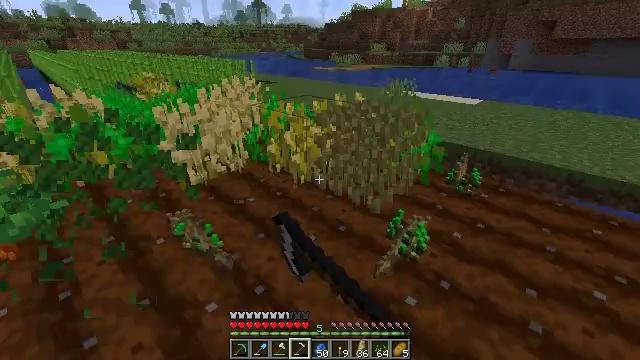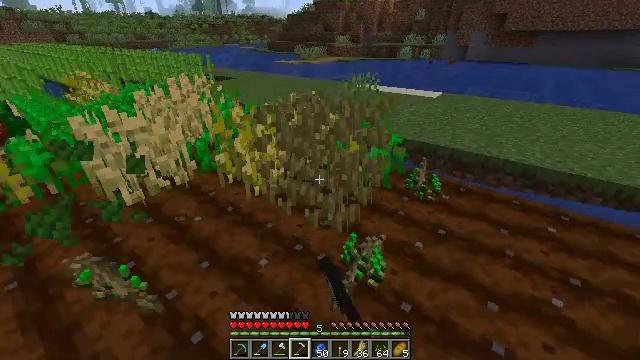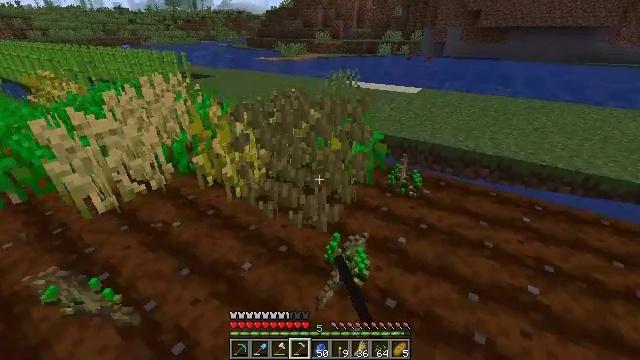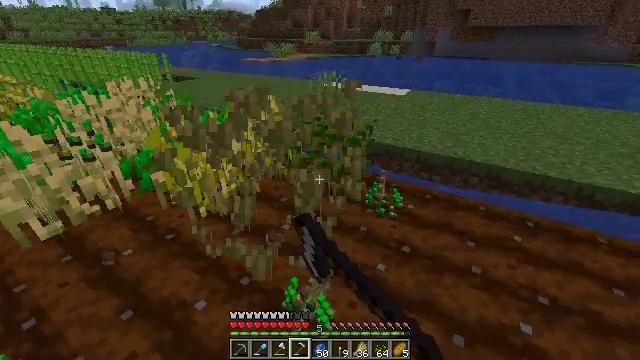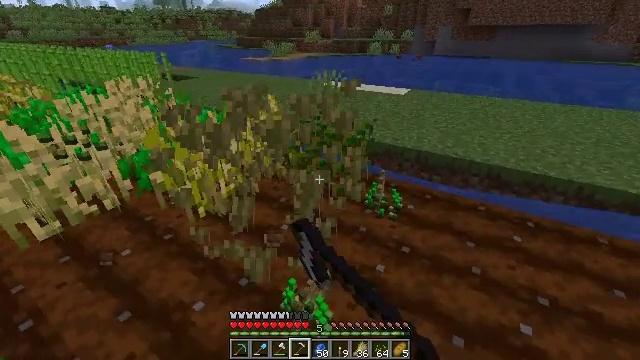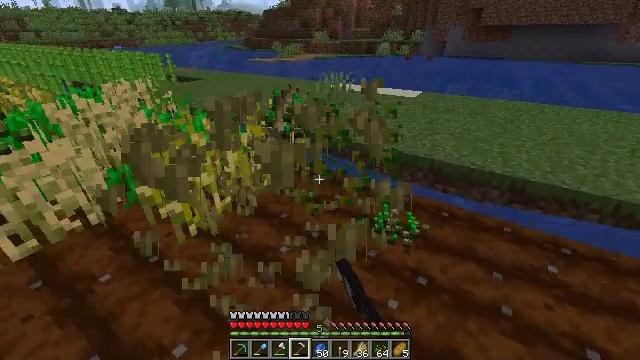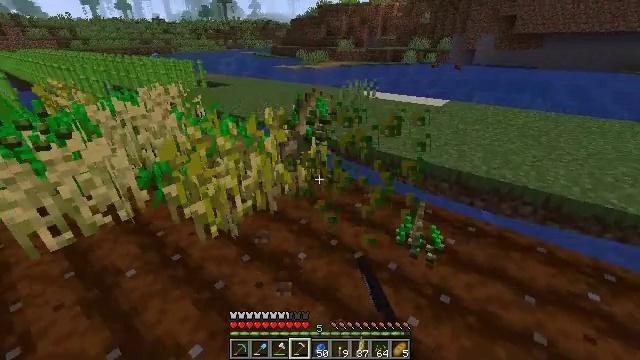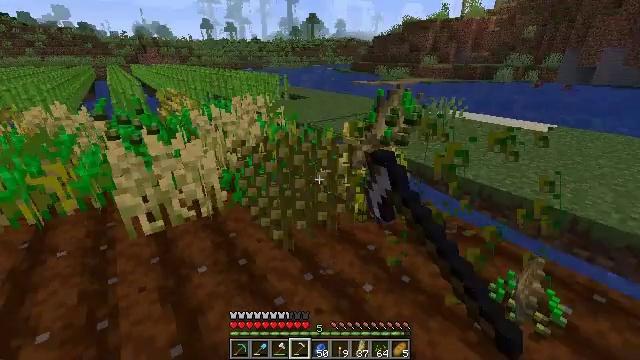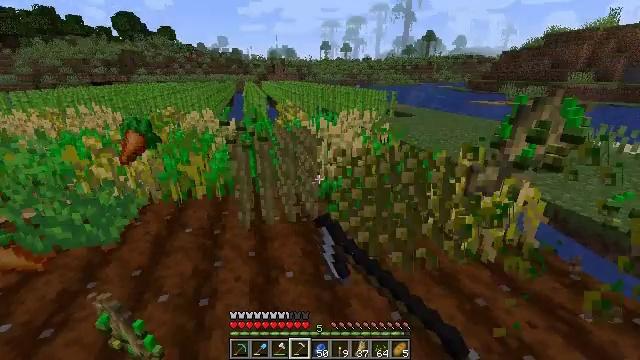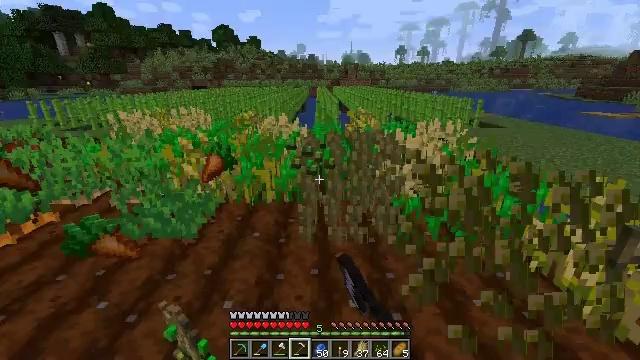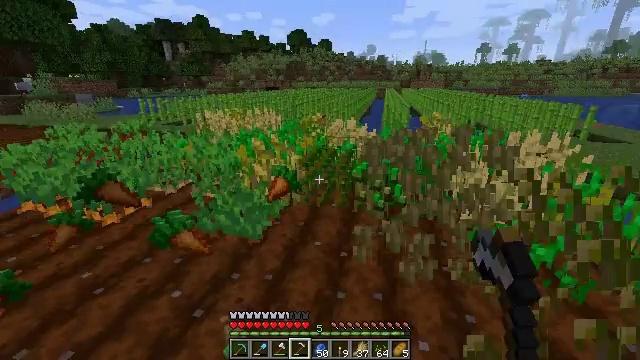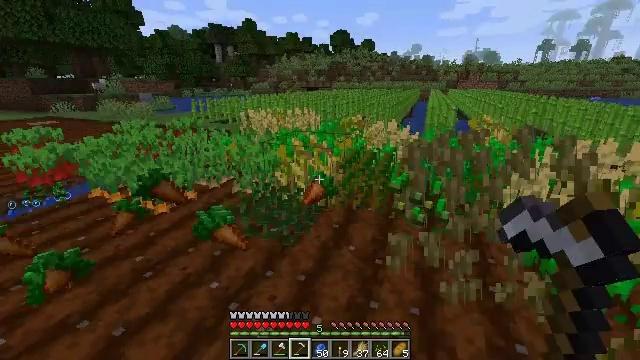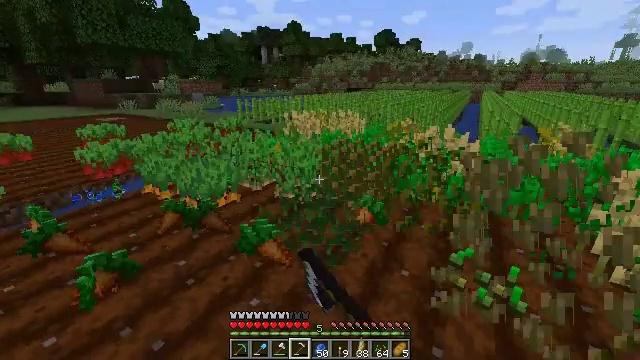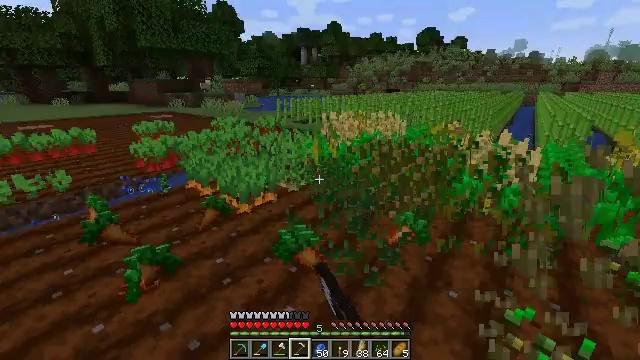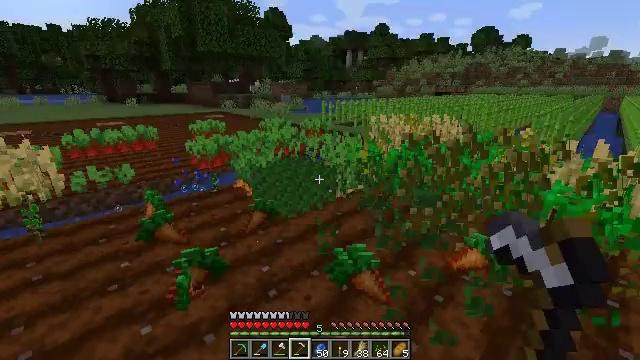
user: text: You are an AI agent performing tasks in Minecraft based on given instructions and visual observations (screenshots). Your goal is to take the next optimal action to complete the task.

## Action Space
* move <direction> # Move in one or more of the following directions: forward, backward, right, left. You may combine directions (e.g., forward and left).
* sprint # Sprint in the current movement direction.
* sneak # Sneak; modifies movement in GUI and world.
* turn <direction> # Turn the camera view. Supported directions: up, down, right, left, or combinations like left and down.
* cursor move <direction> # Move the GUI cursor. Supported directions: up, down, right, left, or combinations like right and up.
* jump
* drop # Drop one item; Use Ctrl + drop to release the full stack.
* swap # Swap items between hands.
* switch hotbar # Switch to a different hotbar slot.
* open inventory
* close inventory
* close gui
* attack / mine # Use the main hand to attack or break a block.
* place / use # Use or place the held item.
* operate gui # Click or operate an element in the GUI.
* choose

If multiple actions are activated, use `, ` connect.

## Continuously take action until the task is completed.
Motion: motion action
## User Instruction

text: Break the mature wheat plants.
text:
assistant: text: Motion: move forward and move right, turn right and down, attack / mine
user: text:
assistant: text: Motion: move forward and move right, turn right, attack / mine
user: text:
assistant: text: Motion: move forward and move right, turn right, attack / mine
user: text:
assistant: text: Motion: move forward and move right, attack / mine
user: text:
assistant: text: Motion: move forward and move left, turn left, attack / mine
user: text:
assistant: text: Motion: move forward and move left, turn left and up, attack / mine
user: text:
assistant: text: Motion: move forward and move left, turn left and up, attack / mine
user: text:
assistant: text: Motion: move forward and move left, turn left and up, attack / mine
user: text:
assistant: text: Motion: move forward and move left, turn left and up, attack / mine
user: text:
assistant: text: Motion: move forward and move left, turn left, attack / mine
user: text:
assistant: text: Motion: move forward and move left, turn left, attack / mine
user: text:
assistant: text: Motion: move forward and move left, turn left, attack / mine
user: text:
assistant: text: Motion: move forward and move left, turn left, attack / mine
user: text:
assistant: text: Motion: move forward and move left, turn left, attack / mine
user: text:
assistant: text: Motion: attack / mine